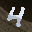
Label: 4